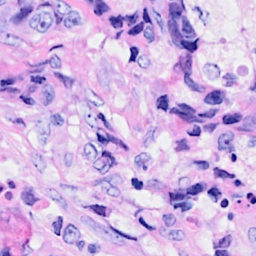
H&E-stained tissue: Breast